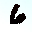
Label: 6